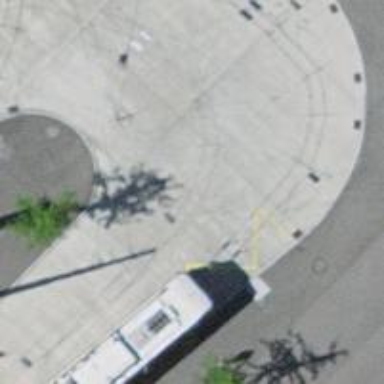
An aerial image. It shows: Bus stop for trolleybuses with designated stop position.